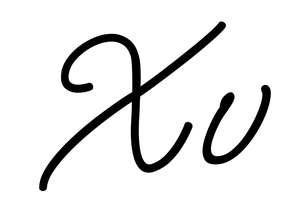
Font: MeowScript-Regular